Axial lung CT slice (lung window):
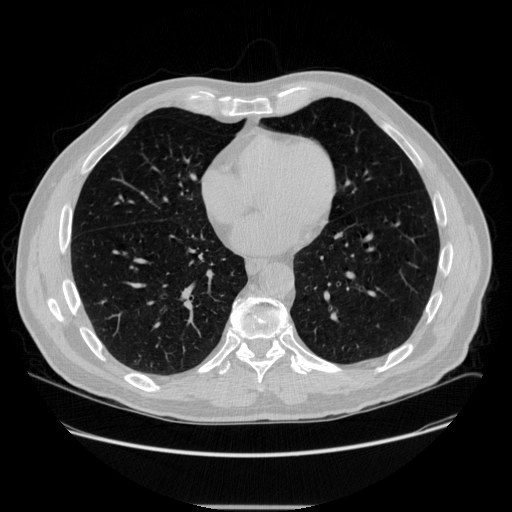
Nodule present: no